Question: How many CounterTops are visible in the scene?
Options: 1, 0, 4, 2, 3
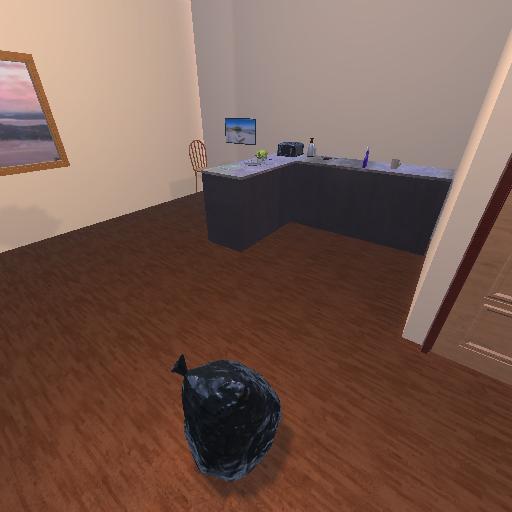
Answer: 1